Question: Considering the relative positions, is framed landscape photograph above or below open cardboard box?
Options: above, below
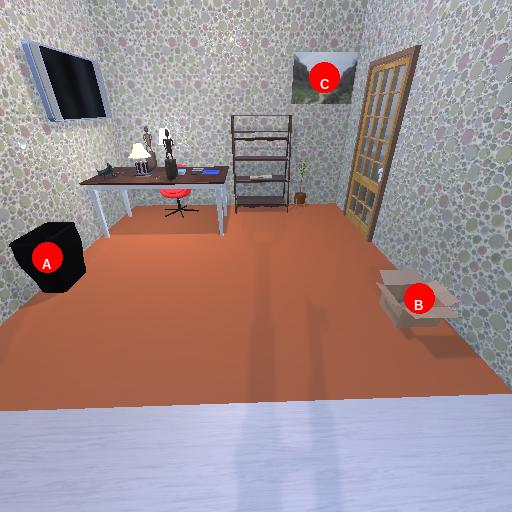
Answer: above